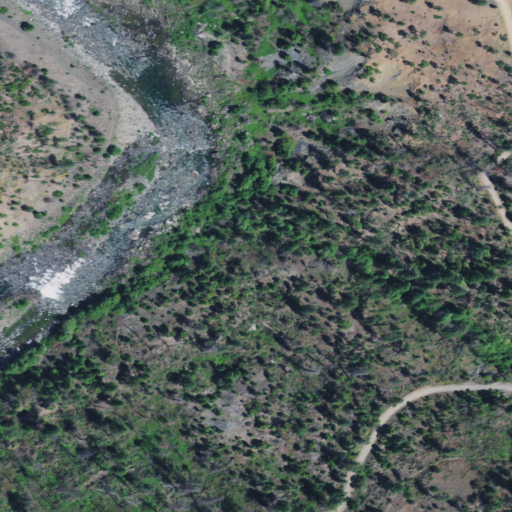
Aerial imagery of valley in Oregon named McGuire Gulch containing shrub, evergreen forest, barren land, open development, open water, grassland, woody wetlands, low intensity development, herbaceous wetlands, and medium intensity development